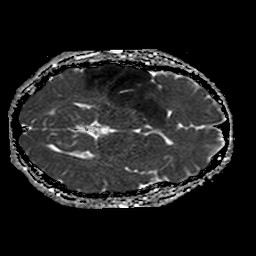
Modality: ADC
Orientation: axial
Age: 35
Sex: male
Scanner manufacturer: philips
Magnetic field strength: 1.5 T
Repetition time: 3.957 s
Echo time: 0.09719 s